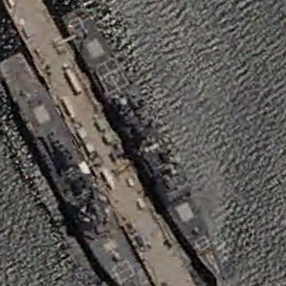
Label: cruiser